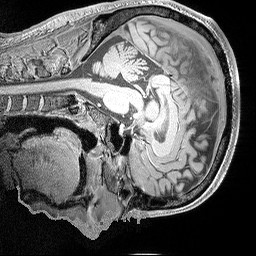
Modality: MP2RAGE
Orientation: sagittal
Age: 37
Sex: male
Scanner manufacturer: siemens
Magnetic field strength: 3 T
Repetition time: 5 s
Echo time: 0.00298 s